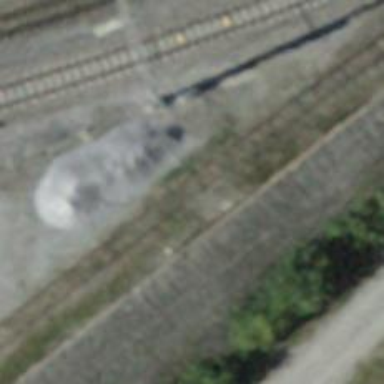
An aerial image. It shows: Disused railway siding with one track.